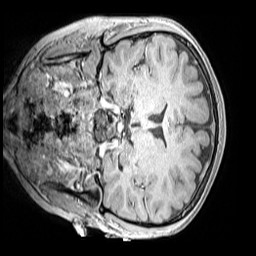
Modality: MP2RAGE
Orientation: coronal
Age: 12
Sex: female
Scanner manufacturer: siemens
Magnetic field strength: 3 T
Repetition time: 4 s
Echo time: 0.00299 s